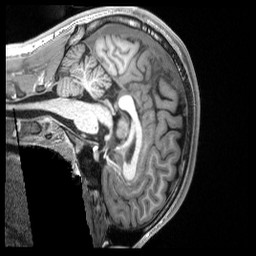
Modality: T1w
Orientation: sagittal
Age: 18
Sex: male
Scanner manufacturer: siemens
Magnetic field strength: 3 T
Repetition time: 2.53 s
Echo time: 0.00169 s